Field crop: maize
Growth stage: 2
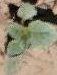
Species: datura